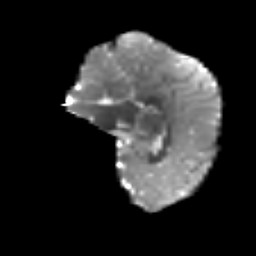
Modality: T2w
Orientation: sagittal
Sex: male
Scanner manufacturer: siemens
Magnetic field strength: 3 T
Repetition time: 5 s
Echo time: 0.071 s